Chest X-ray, AP view. Patient: 26 years old, sex M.
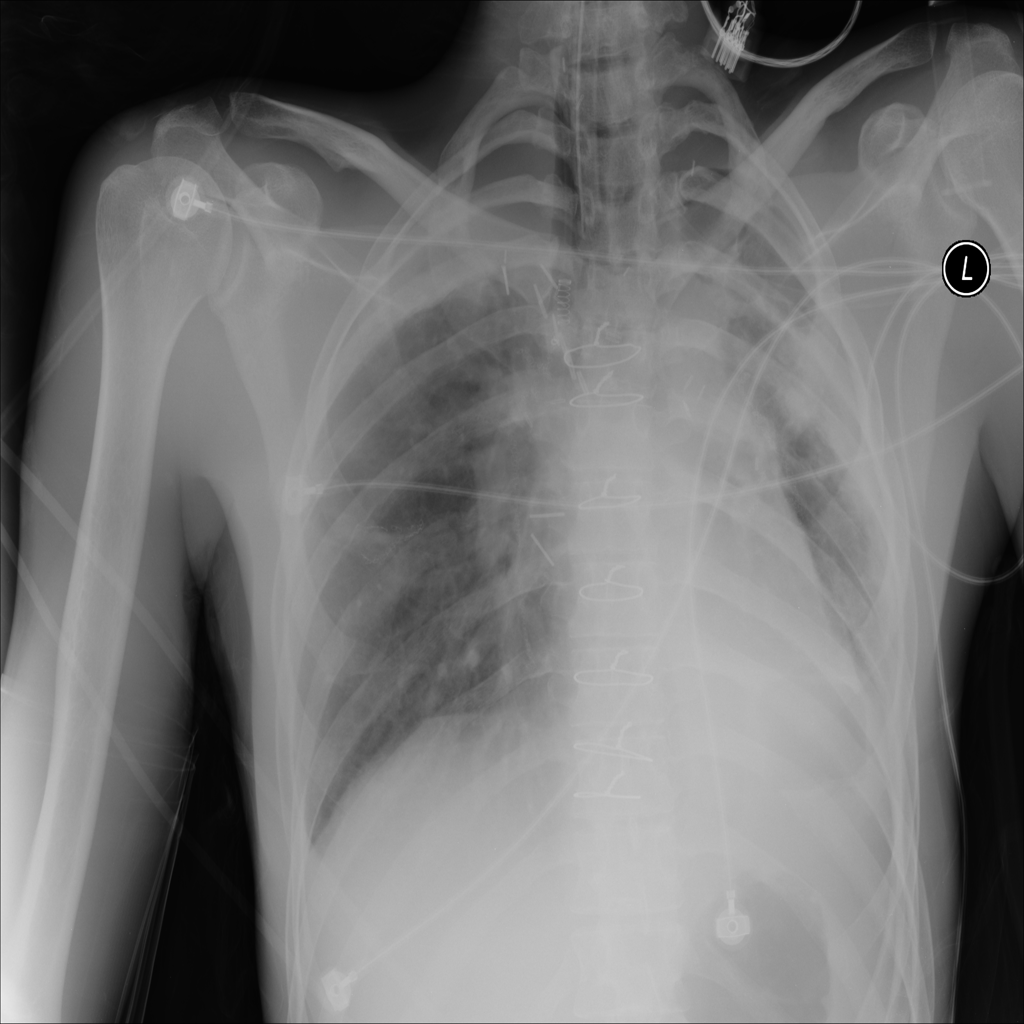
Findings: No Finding